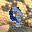
Label: 9